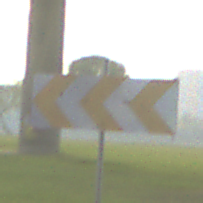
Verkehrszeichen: RichtungstafelnInKurvenGrossRechts
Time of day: SunriseSunset
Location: Outdoor (Suburban)
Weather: PartlyCloudy
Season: NotSpecified
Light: Natural